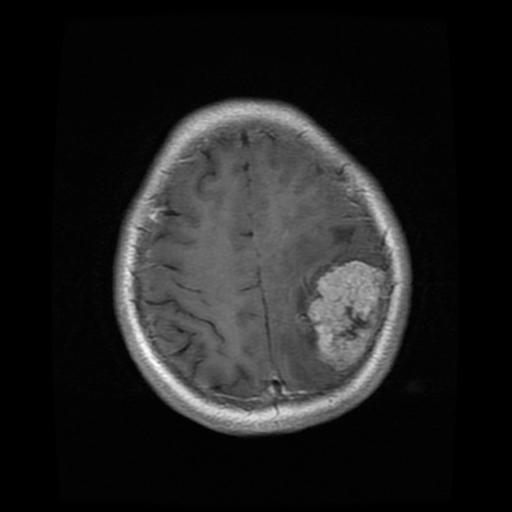
Label: meningioma